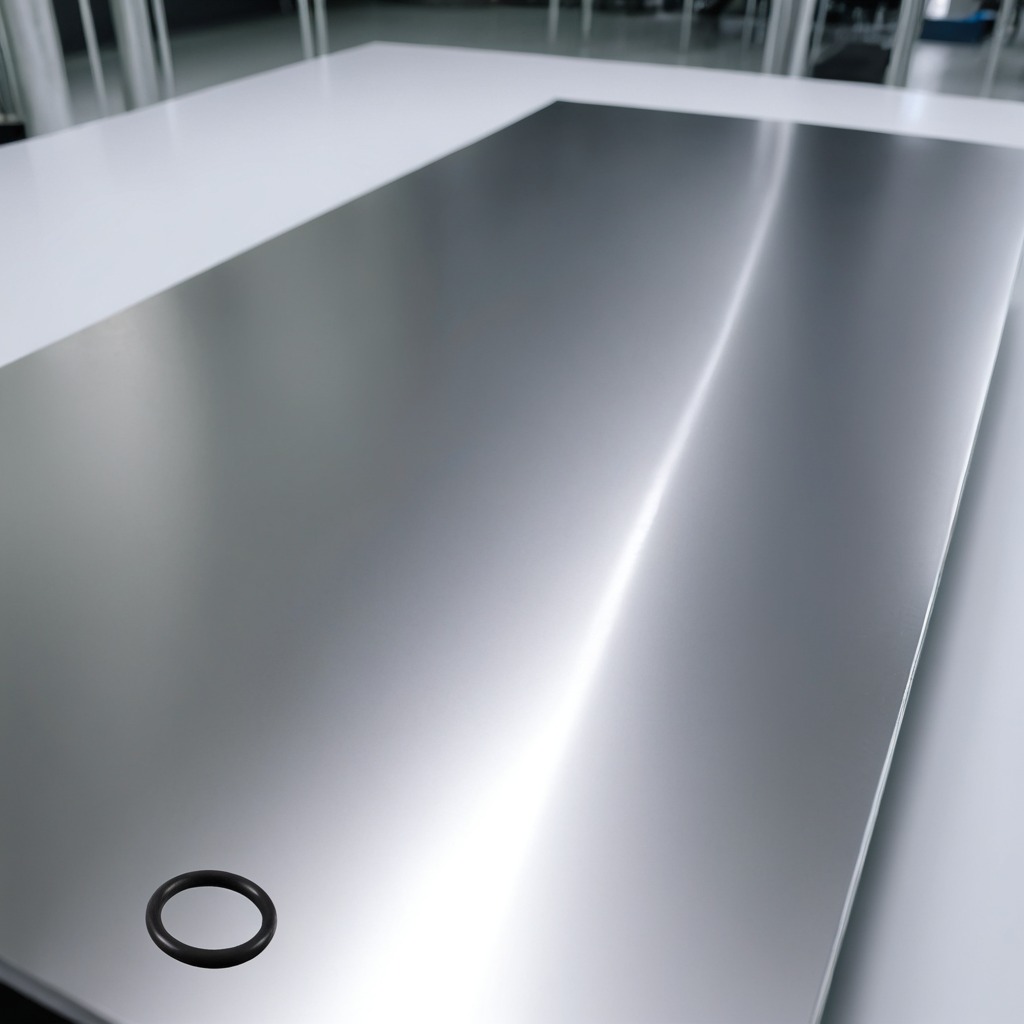
A rubber O-ring is lying on a stainless steel table.